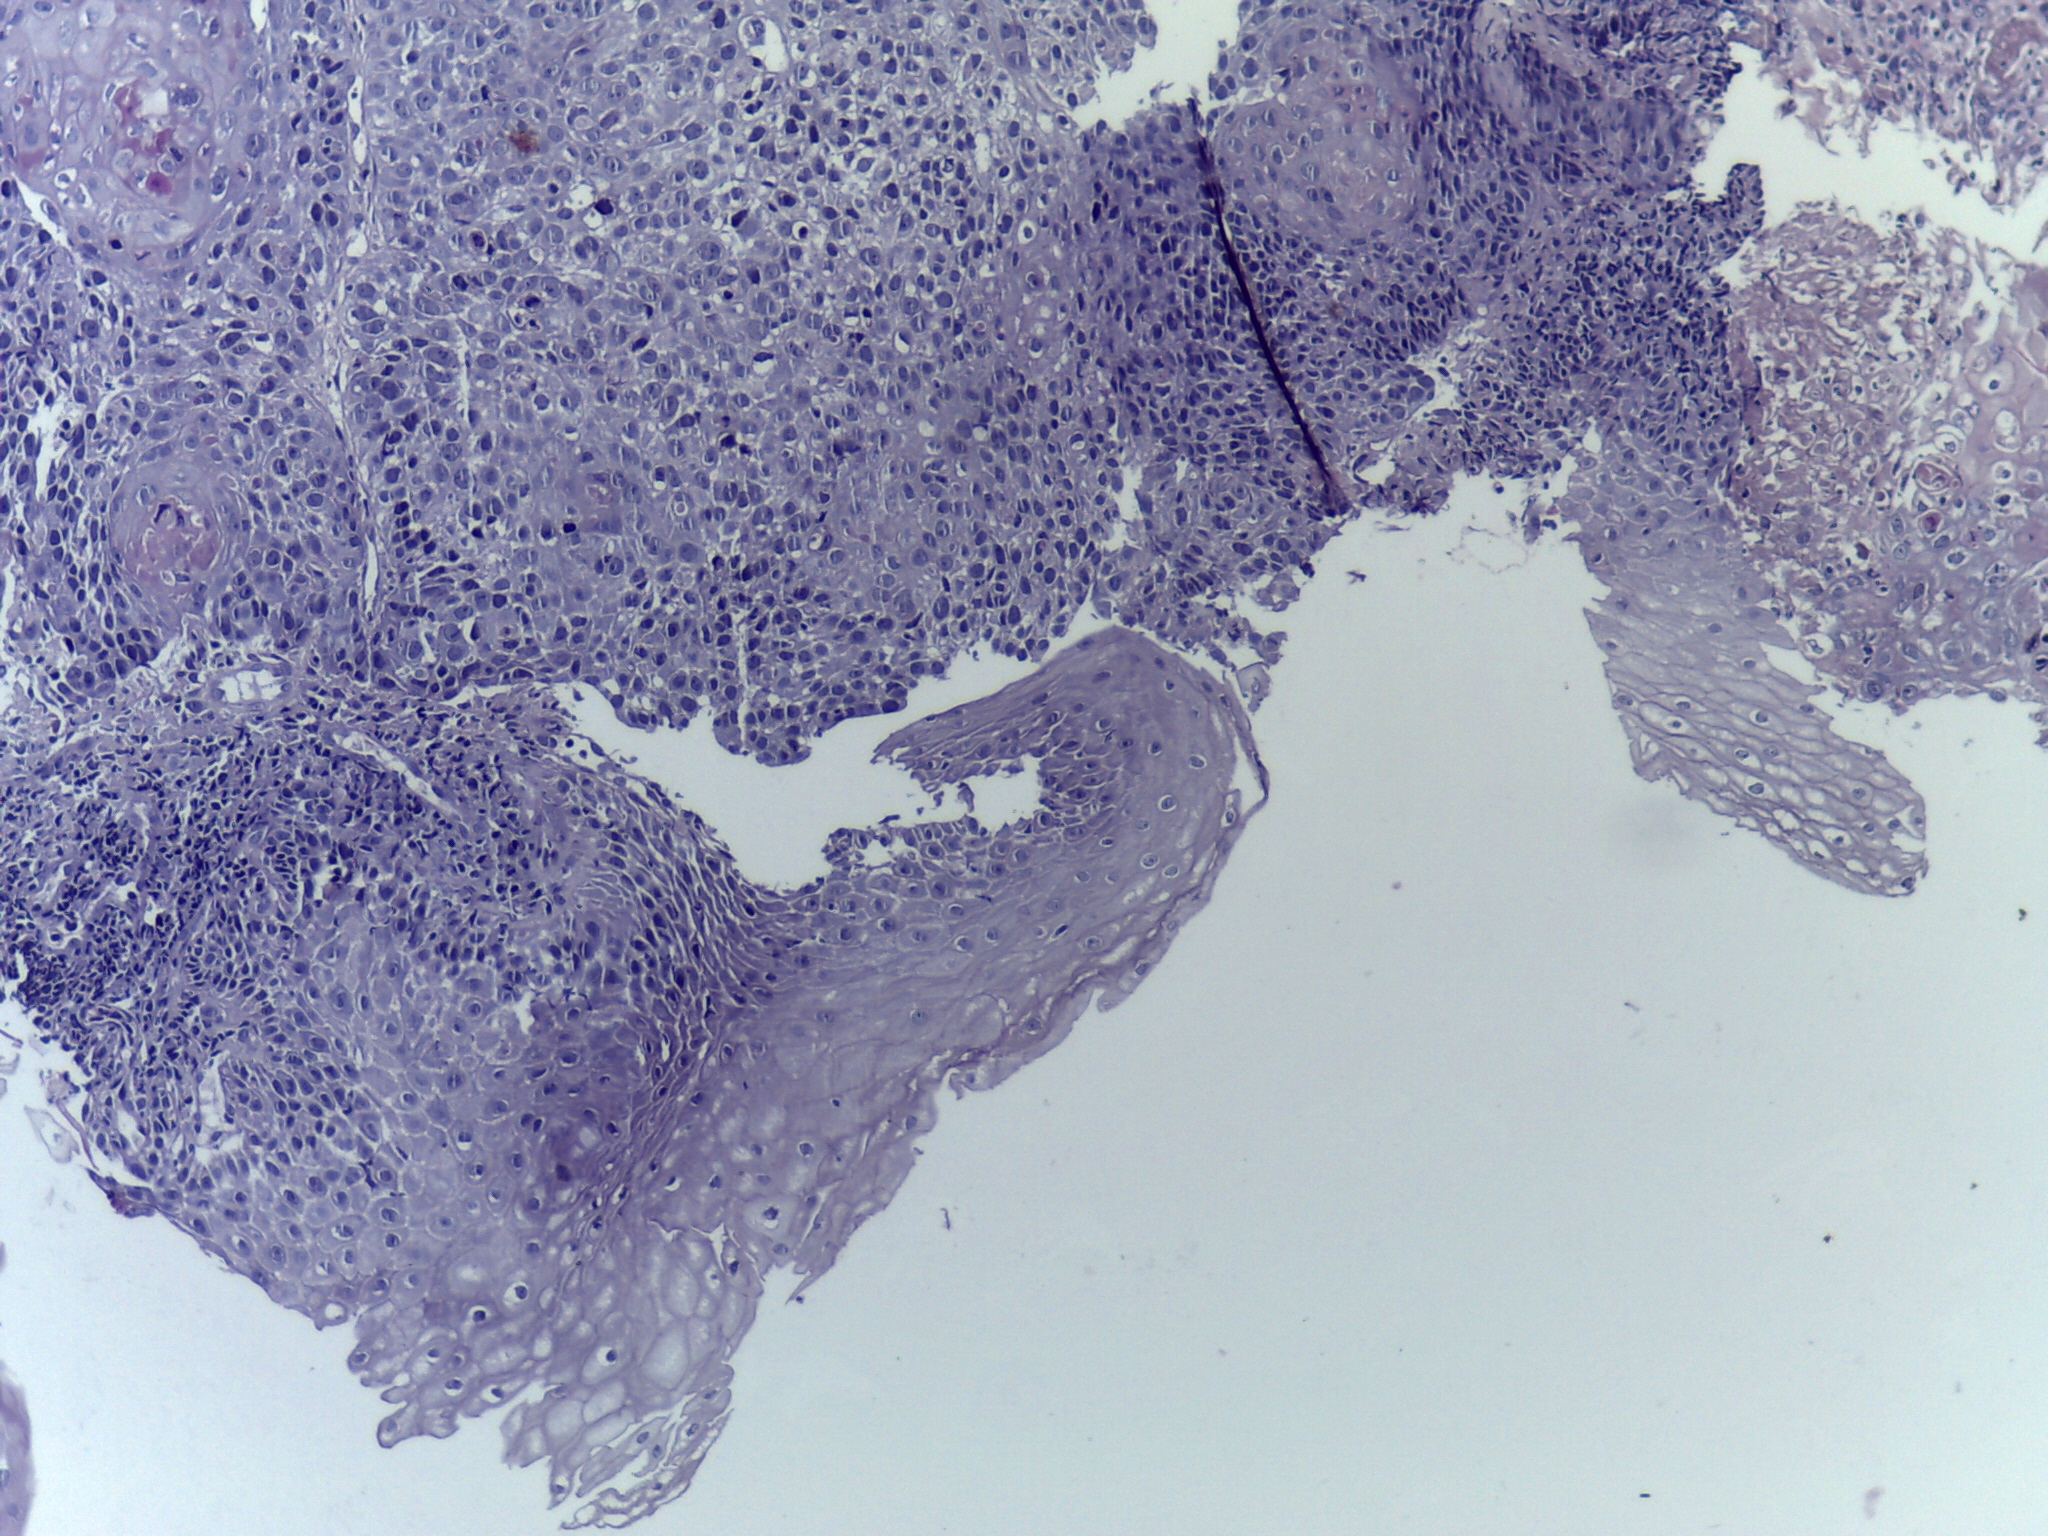
Diagnosis: OSCC